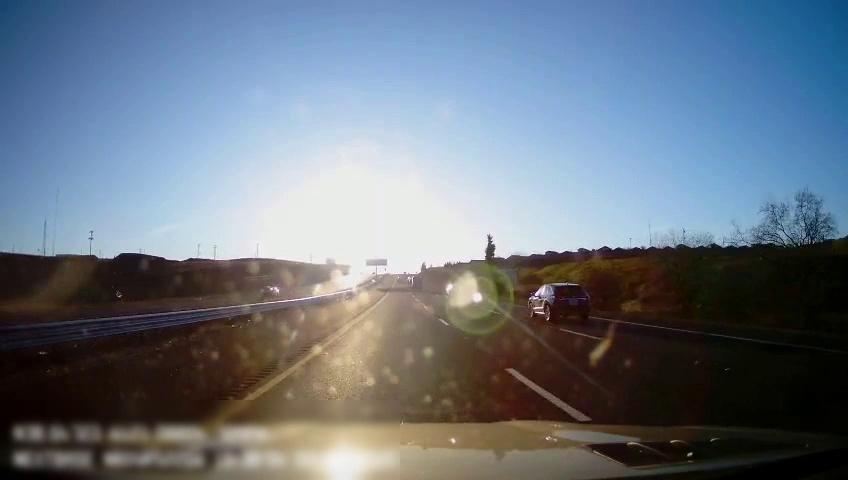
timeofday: Day
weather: Sunny
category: Drivable Space
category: Drivable Space
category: Vehicles | Car
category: Vehicles | Car
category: Vehicles | Truck
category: Vehicles | Car
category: Lanes | Current Lane
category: Lanes | Current Lane
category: Lanes | Alternate Lane
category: Lanes | Alternate Lane